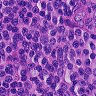
Metastatic tissue present: no